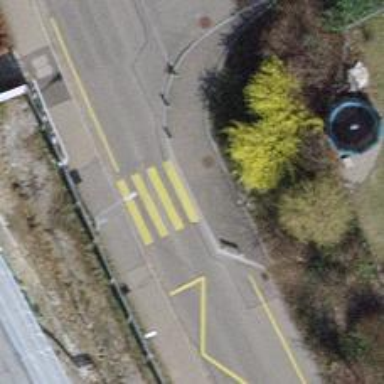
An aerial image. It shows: Kerb barrier.